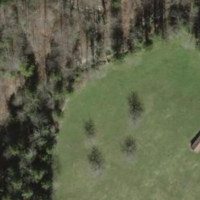
EUNIS habitat code: 41
Species observed at this site:
Silene dioica